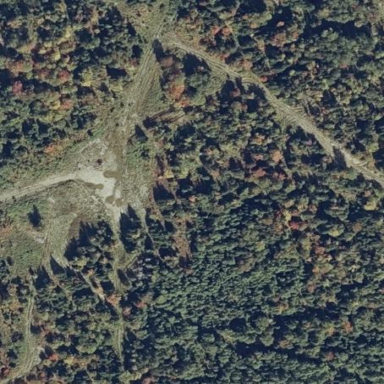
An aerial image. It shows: Quarry area.